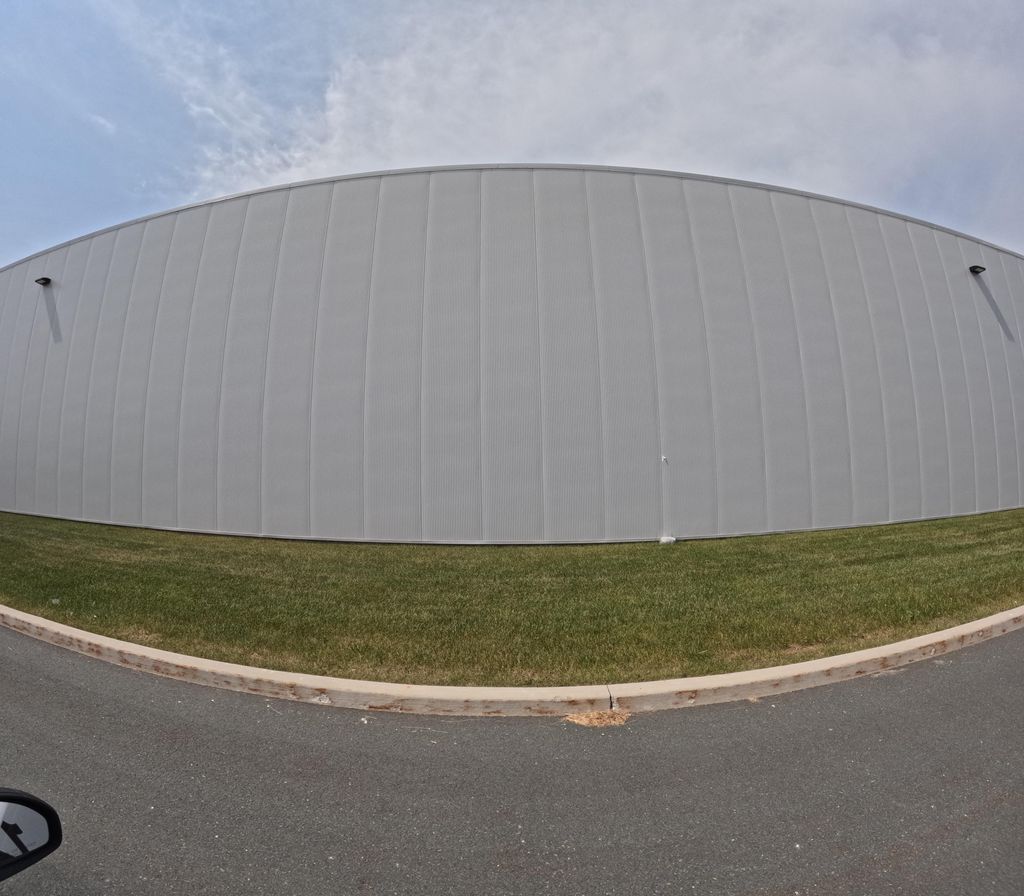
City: st_johns